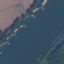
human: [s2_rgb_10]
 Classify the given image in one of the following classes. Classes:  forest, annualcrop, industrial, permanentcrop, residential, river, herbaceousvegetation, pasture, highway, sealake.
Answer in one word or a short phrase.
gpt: River